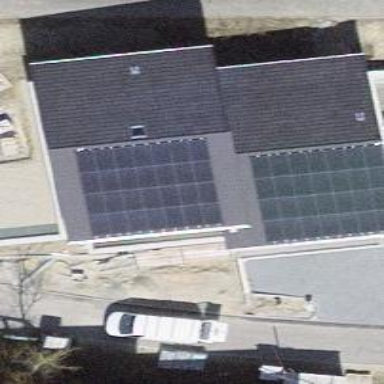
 consisting of solar photovoltaic panels."